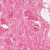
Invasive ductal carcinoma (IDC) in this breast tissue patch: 0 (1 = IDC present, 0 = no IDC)